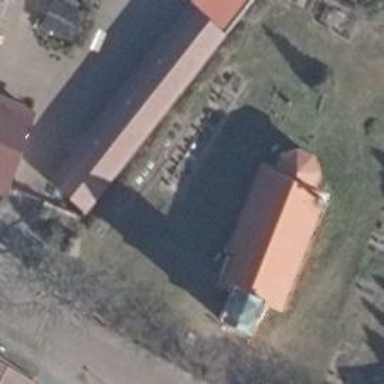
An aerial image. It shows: Place of worship.